Question: What is the value of this measurement?
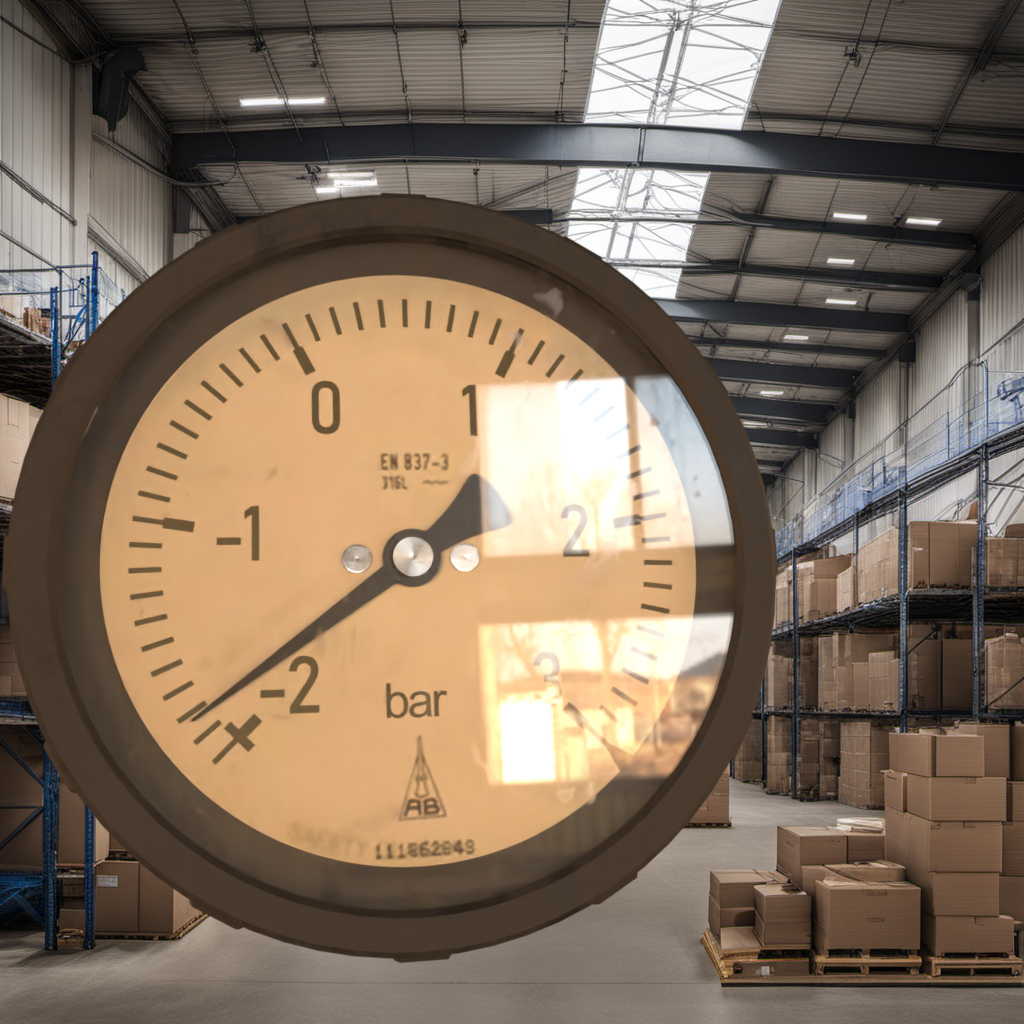
Answer: The result is -1.89
Question: What is the range of this measurement?
Answer: The range is from -2 to 3
Question: What is the minimum and maximum reading range of this measurement?
Answer: The minimum value is -2 and the maximum value is 3